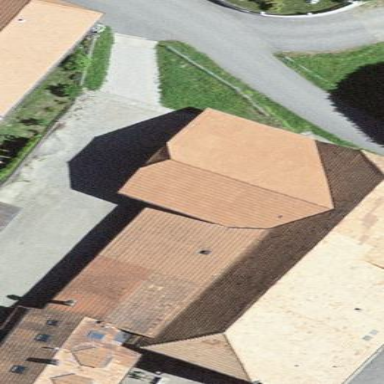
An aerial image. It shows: Farm building.